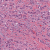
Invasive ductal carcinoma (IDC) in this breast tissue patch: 1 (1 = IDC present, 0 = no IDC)